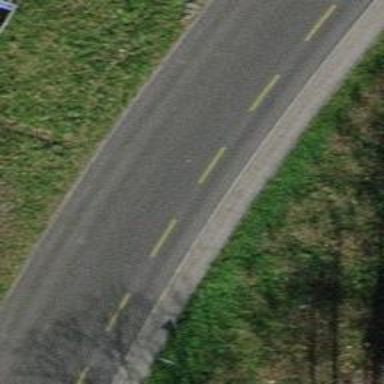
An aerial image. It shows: Unclassified road with asphalt surface. It includes shared lane for cyclists.